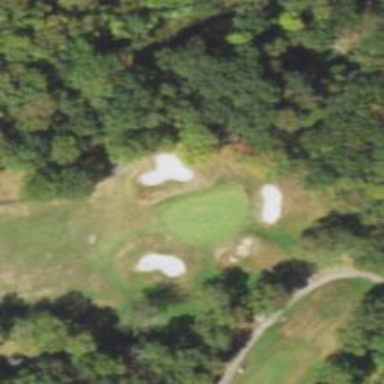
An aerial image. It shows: Golf hole.